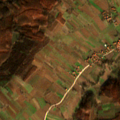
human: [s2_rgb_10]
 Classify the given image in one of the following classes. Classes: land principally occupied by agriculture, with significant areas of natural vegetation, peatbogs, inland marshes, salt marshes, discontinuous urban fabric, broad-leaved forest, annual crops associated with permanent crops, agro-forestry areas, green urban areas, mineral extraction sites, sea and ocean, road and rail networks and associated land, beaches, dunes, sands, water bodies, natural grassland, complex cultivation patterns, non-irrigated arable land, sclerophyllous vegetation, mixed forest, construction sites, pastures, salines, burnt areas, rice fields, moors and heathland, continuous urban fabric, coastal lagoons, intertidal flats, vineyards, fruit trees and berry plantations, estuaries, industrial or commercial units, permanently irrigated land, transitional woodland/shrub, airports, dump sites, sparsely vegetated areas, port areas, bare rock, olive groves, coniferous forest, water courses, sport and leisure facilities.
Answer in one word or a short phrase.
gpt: fruit trees and berry plantations, complex cultivation patterns, broad-leaved forest